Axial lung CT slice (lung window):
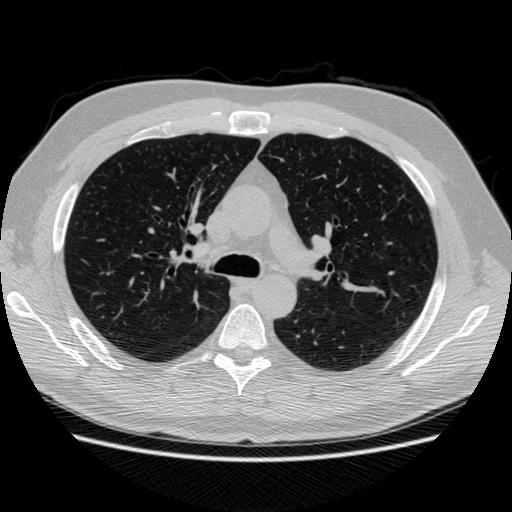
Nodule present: no